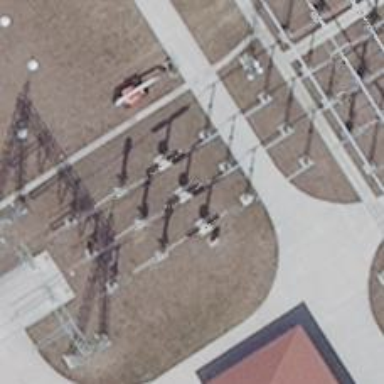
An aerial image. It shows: Power line with 3 cables in bay configuration.